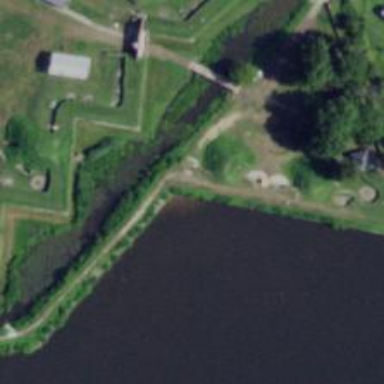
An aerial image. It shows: Historic military archaeological site with fortifications.